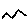
Label: zigzag